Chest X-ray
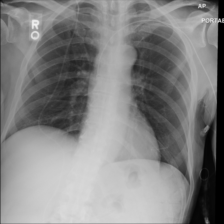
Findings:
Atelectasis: negative
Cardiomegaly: negative
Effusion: negative
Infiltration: negative
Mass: negative
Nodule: negative
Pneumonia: negative
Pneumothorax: negative
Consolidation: negative
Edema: negative
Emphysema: negative
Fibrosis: negative
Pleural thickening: negative
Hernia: negative